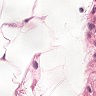
Metastatic tissue present: no